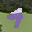
Label: 4